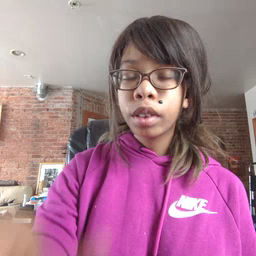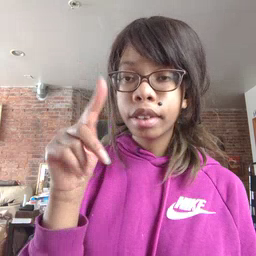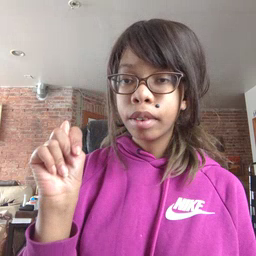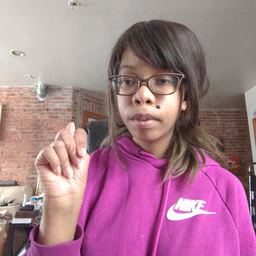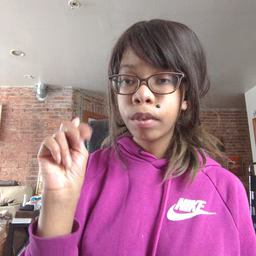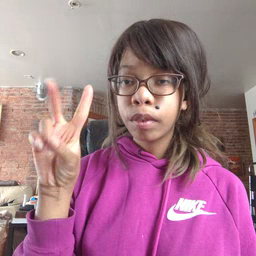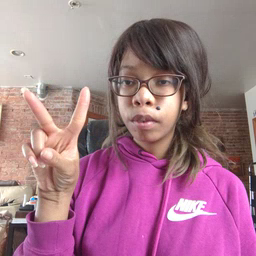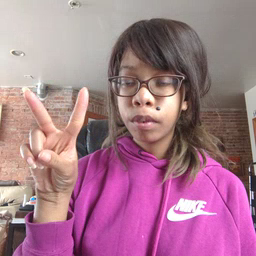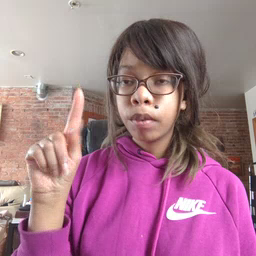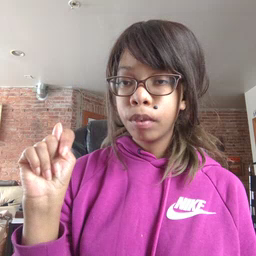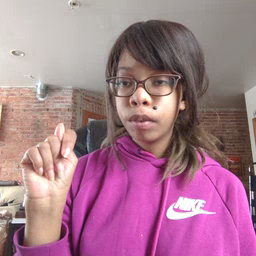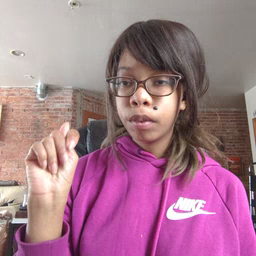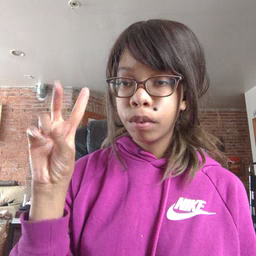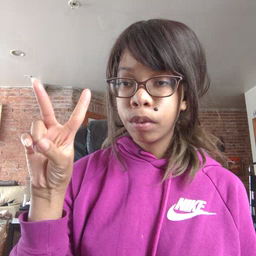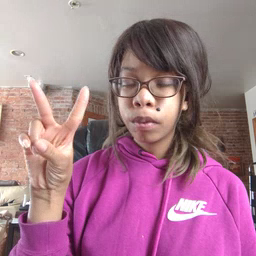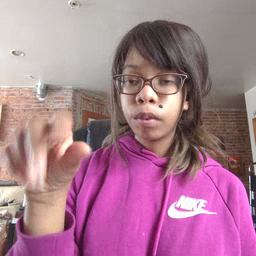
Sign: TV